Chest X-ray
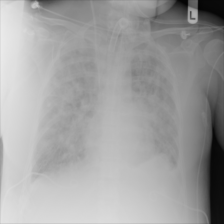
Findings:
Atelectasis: negative
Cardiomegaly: negative
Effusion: positive
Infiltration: negative
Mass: positive
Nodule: negative
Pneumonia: negative
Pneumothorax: negative
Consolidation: negative
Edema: negative
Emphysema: negative
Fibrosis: negative
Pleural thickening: negative
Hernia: negative